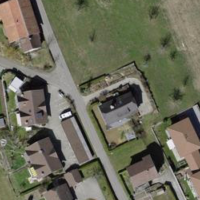
EUNIS habitat code: 55
Species observed at this site:
Aegopodium podagraria